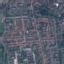
Land use / land cover class: Residential